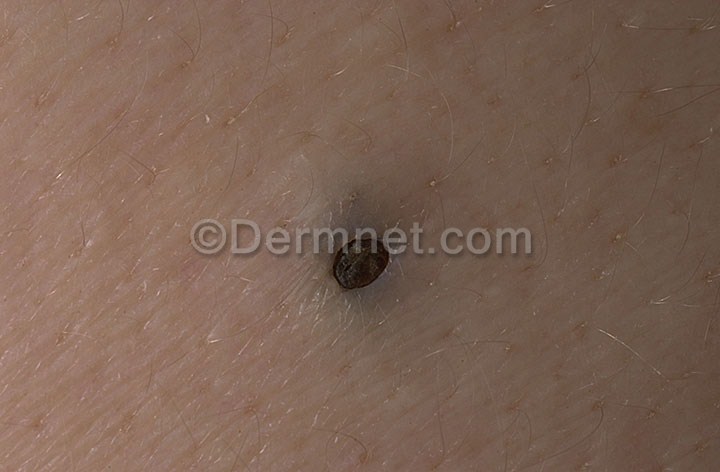
Disease: Acne and Rosacea Photos